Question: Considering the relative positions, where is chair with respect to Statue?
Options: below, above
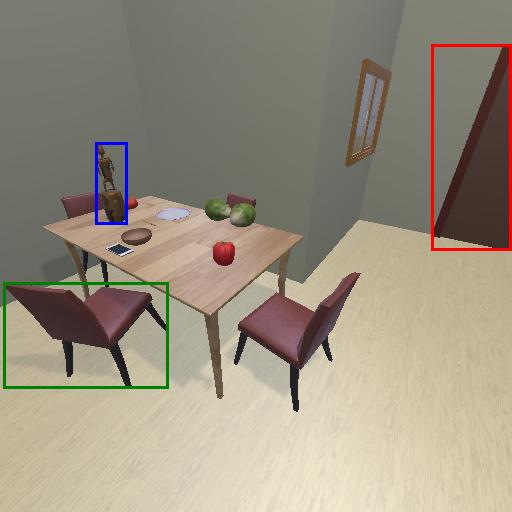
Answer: below